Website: home-depot
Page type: orders-overview
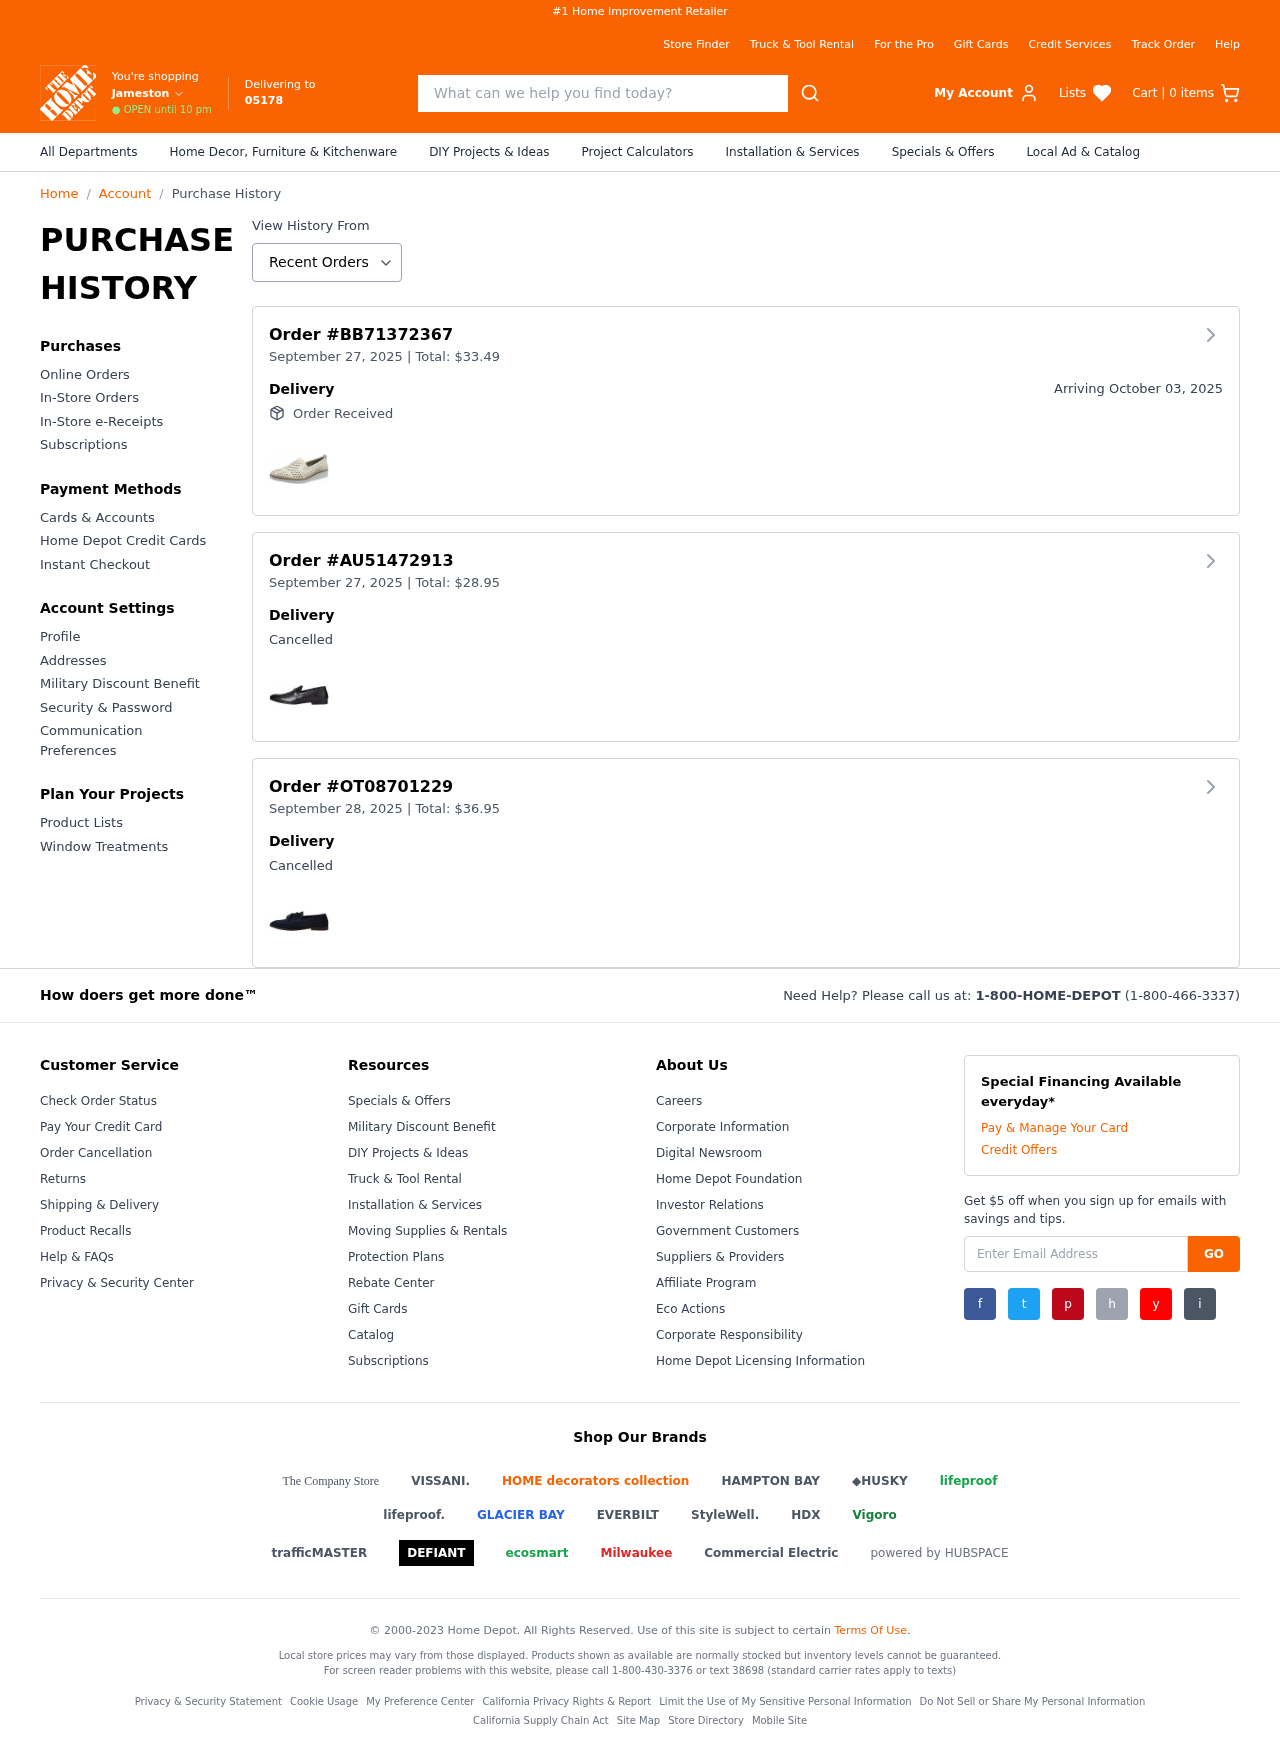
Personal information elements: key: PII_CITY
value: Jameston
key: PII_POSTCODE
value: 05178
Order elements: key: ORDER_NUM_ITEMS
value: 0
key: ORDER_ID
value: BB71372367
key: ORDER_DATE
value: September 27, 2025
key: ORDER1_TOTAL
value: $33.49
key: ORDER_DELIVERY_DATE
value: October 03, 2025
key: ORDER2_ID
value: AU51472913
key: ORDER2_DATE
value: September 27, 2025
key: ORDER2_TOTAL
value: $28.95
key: ORDER3_ID
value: OT08701229
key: ORDER3_DATE
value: September 28, 2025
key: ORDER3_TOTAL
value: $36.95
Search elements: key: HEADER_SEARCH
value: What can we help you find today?